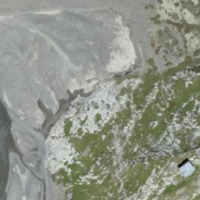
EUNIS habitat code: 48
Species observed at this site:
Chamaenerion dodonaei